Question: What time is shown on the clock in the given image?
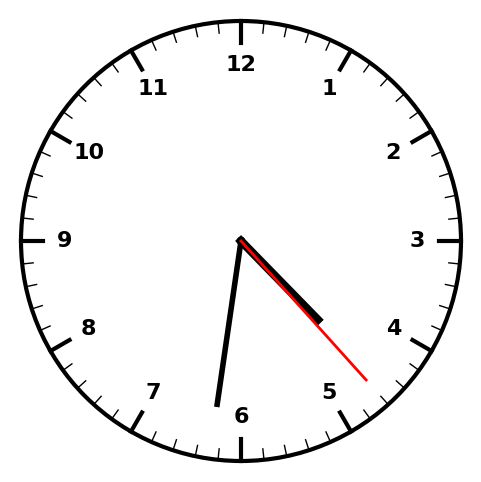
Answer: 04:31:23